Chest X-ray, PA view. Patient: 54 years old, sex M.
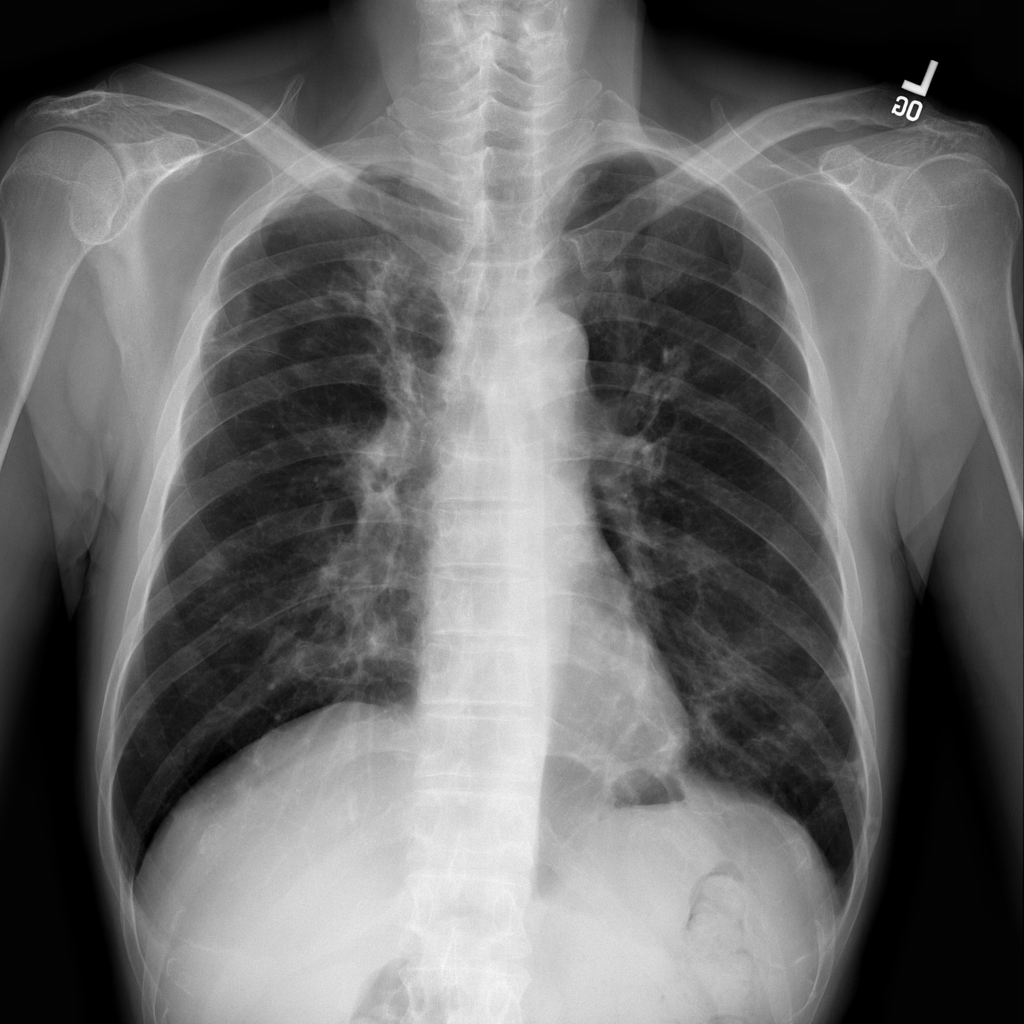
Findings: Infiltration